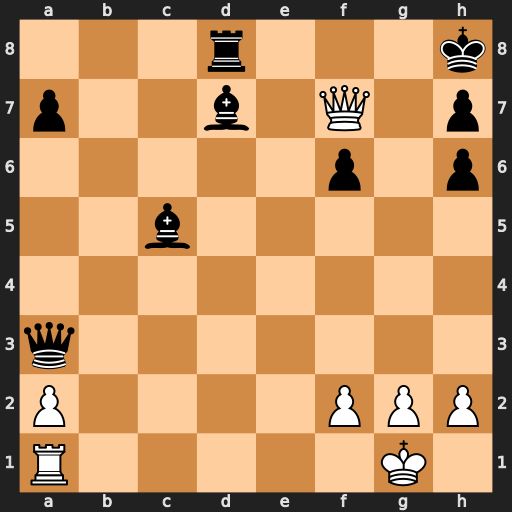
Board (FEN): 3r3k/p2b1Q1p/5p1p/2b5/8/q7/P4PPP/R5K1
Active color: w
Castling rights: -
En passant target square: -
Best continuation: Qxf6+ Kg8 Qxd8+ Bf8 Qxd7